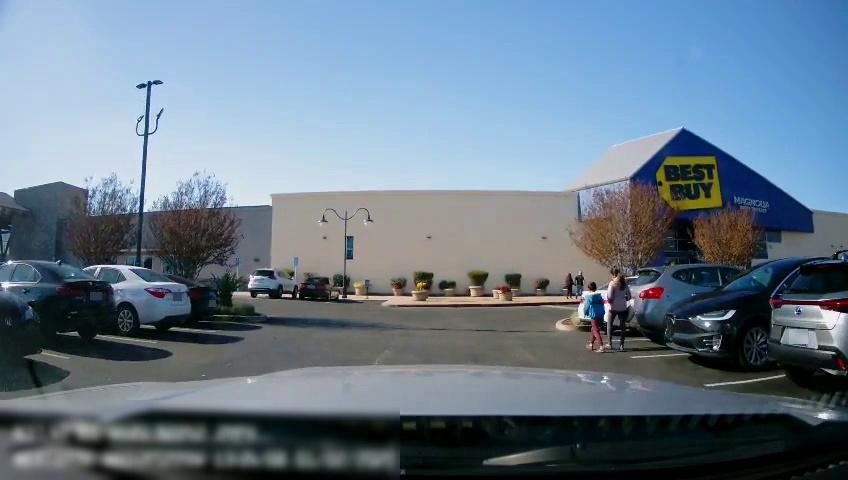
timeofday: Day
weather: Sunny
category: Drivable Space
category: Vehicles | Car
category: Vehicles | SUV
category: Pedestrians
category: Pedestrians
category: Pedestrians
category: Pedestrians
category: Vehicles | Car
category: Vehicles | SUV
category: Vehicles | Car
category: Vehicles | Car
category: Vehicles | Car
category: Vehicles | Car
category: Vehicles | SUV
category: Vehicles | Car